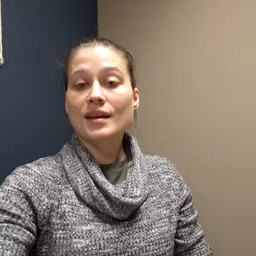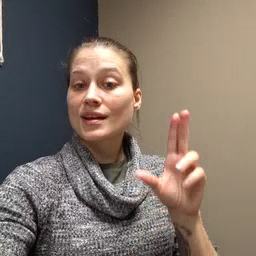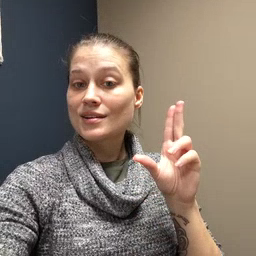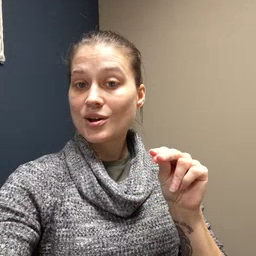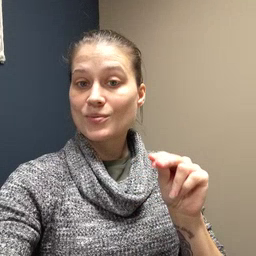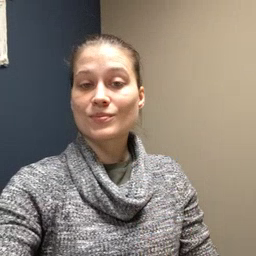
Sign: no